Question: I have a problem where I need to split an input string into possible 'Prefix', 'Stem' and 'Suffix'.
The rules are:
'Prefix' = 0-4 chars
'Stem' = 1-* chars
'Suffix' = 0-6 chars.
Say I have input "wbAlErbyp" it needs to be split so (incomplete sample) :
Any ideas how I can achieve this?

EDIT 1 :
Okay here is my old solution (its very long and unprofessional), I do not understand it anymore and would like to redesign.
'''
public static List<string> GetMatches(string inputTextArabic)
{
// store matches/results here
List<string> results = new List<string>();
char[] arabicChars = inputTextArabic.ToCharArray();
// convert all the arabic chars from array
// into latin chars in array
string latString = "";
for (int i = 0; i < arabicChars.Length; i++)
{
switch (arabicChars[i])
{
#region ARABIC TO LATIN TABLE
case '':
latString += "A";
break;
case 'a':
latString += "|";
break;
case 'w'':
latString += "&";
break;
case 'y'':
latString += "}";
break;
case ''':
latString += ">";
break;
case '':
latString += "<";
break;
case '':
latString += @"";
break;
case 'b':
latString += "b";
break;
case 't':
latString += "t";
break;
case '@':
latString += "p";
break;
case 'th':
latString += "v";
break;
case 'j':
latString += "j";
break;
case 'H':
latString += "H";
break;
case 'kh':
latString += "x";
break;
case 'd':
latString += "d";
break;
case 'dh':
latString += "*";
break;
case 'r':
latString += "r";
break;
case 'z':
latString += "z";
break;
case 's':
latString += "s";
break;
case 'sh':
latString += "$";
break;
case 'S':
latString += "S";
break;
case 'D':
latString += "D";
break;
case 'T':
latString += "T";
break;
case 'Z':
latString += "Z";
break;
case '`':
latString += "E";
break;
case 'G':
latString += "g";
break;
case '':
latString += "_";
break;
case 'f':
latString += "f";
break;
case 'q':
latString += "q";
break;
case 'k':
latString += "k";
break;
case 'l':
latString += "l";
break;
case 'm':
latString += "m";
break;
case 'n':
latString += "n";
break;
case 'h':
latString += "h";
break;
case 'w':
latString += "w";
break;
case '~':
latString += "Y";
break;
case 'y':
latString += "y";
break;
case 'an':
latString += "F";
break;
case 'un':
latString += "N";
break;
case 'in':
latString += "K";
break;
case 'a':
latString += "a";
break;
case 'u':
latString += "u";
break;
case 'i':
latString += "i";
break;
case 'W':
latString += "~";
break;
case '':
latString += "o";
break;
#endregion
}
}
// loop thru different stem sizes
// stem is 1-*
int lenWord = latString.Length;
for (int lenStem = 1; lenStem <= lenWord; lenStem++)
{
// set max prefix size, strd is 4 but could be
// less depending on word size
int lenPrefMax = 4;
if (lenWord - lenStem < lenPrefMax)
{
lenPrefMax = lenWord - lenStem;
}
// loop thru different prefix sizes
// based on the max above
for (int lenPref = 0; lenPref <= lenPrefMax; lenPref++)
{
// set suffix max, std is 6, but could be
// less depending on word size
int lenSuffMax = 6;
if (lenWord - lenStem - lenPref < lenSuffMax)
{
lenSuffMax = lenWord - lenStem - lenPref;
}
// loop thru different suffix sizes
// based on the max above
for (int lenSuff = 0; lenSuff <= lenSuffMax; lenSuff++)
{
// if sum of parts doesnt equal word size
// it means its not a proper match, thus skip
if (lenPref + lenStem + lenSuff < lenWord)
continue;
// otherwise, these are the possible word bits
string prefix = latString.Substring(0, lenPref);
string stem = latString.Substring(lenPref, lenStem);
string suffix = latString.Substring(lenPref + lenStem, lenSuff);
// now see if they all exist in the relevant places
List<WordBit> prefMatches = (from x in prefixes where x.NoVowels == prefix select x).Distinct().ToList();
List<WordBit> stemMatches = (from x in stems where x.NoVowels == stem select x).Distinct().ToList();
List<WordBit> suffMatches = (from x in suffixes where x.NoVowels == suffix select x).Distinct().ToList();
if (!(prefMatches.Count > 0 && stemMatches.Count > 0 && suffMatches.Count > 0))
break;
// Now that they are found, see if they go together
// For each prefix, loop through every stem
foreach(WordBit prefMatch in prefMatches)
{
// for each stem, loop through all suffixes
foreach (WordBit stemMatch in stemMatches)
{
// Now we know there is a prefix, suffix and stem
foreach (WordBit suffMatch in suffMatches)
{
// get their types
string prefType = prefMatch.Type;
string stemType = stemMatch.Type;
string suffType = suffMatch.Type;
// find out if the types are compatible
bool prefStemConnects = (from x in prefixStemConns where x.Type1 == prefType && x.Type2 == stemType select x).Count() > 0;
bool stemSuffConnects = (from x in stemSuffixConns where x.Type1 == stemType && x.Type2 == suffType select x).Count() > 0;
bool prefSuffConnects = (from x in prefixSuffixConns where x.Type1 == prefType && x.Type2 == suffType select x).Count() > 0;
// they all connect
// we have found a match!
if (prefStemConnects && stemSuffConnects && prefStemConnects)
{
Match match = new Match();
//match.MatchMeaning = "";
// 1. prefix
// 2. stem
// 3.
//takeplusesout
match.MatchMeaning = match.RootMeaning = Regex.Match(stemMatch.Extra, @"^.*?(?=\s\s|$)").ToString();
// [fem.sg.] = I
match.SuffixInfo = Regex.Match(suffMatch.Extra, @"^.*?(?=\s\s)").ToString();
if (match.SuffixInfo != "")
{
if (match.SuffixInfo.Contains("<verb>"))
{
match.MatchMeaning = match.SuffixInfo.Replace("<verb>", match.RootMeaning);
match.SuffixInfo = "";
}
else
{
match.MatchMeaning = match.MatchMeaning + " " + match.SuffixInfo;
}
}
// Get 1st part of prefix
match.PrefixInfo = Regex.Match(prefMatch.Extra, @"^.*?(?=\s|\s\s|$)").ToString();
if (match.PrefixInfo != "")
{
match.MatchMeaning = match.PrefixInfo + " " + match.RootMeaning + " " + match.SuffixInfo;
}
//results.Add(prefMatch.Extra + "--" + stemMatch.Extra + "--" + suffMatch.Extra);
//if (beforeMeaning != "")
// beforeMeaning += " ";
results.Add(match.MatchMeaning);
Debug.Print("_____________________________________________________________________________________");
Debug.Print(prefMatch.NoVowels + " " + prefMatch.Vowels + " " + prefMatch.Type + " " + prefMatch.Extra);
Debug.Print(stemMatch.NoVowels + " " + stemMatch.Vowels + " " + stemMatch.Type + " " + stemMatch.Extra);
Debug.Print(suffMatch.NoVowels + " " + suffMatch.Vowels + " " + suffMatch.Type + " " + suffMatch.Extra);
Debug.Print("______________________________________________________________________________________");
}
}
}
}
}
}
}
return results;
}
'''
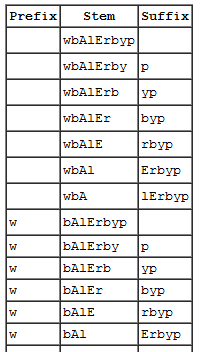
Answer: Just build two nested loops iterating over all possible prefix and suffix lengths.
'''
string s="wbAlErbyp";
const int maxPrefixLength = 4;
const int maxSuffixLength = 6;
const int minStemLength = 1;
for(int prefixLength = 0; (prefixLength + minStemLength <= s.Length) && (prefixLength<=maxPrefixLength); prefixLength++)
for(int suffixLength = 0; (suffixLength + prefixLength + minStemLength <= s.Length) && (suffixLength<=maxSuffixLength); suffixLength++)
{
string prefix = s.Substring(0, prefixLength);
string suffix = s.Substring(s.Length-suffixLength);
string stem = s.Substring(prefixLength, s.Length-suffixLength-prefixLength);
Console.WriteLine("{0} {1} {2}",prefix,stem, suffix);
}
'''